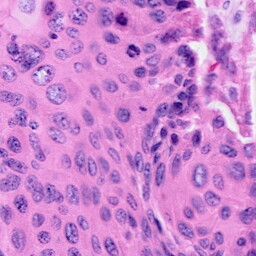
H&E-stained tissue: Cervix